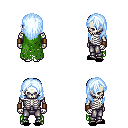
a pixel art fantasy rpg character, male body template, skeleton, green tattered cape, metal pants, white cyan long hairstyle, leather bracers, black slippers, four views (front, back, left, right), 2x2 character sprite sheet, small pixel art, hard edges, no anti-aliasing